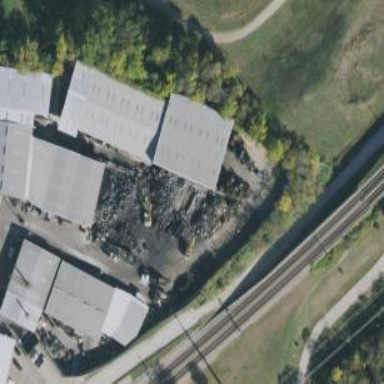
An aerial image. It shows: Warehouse building.